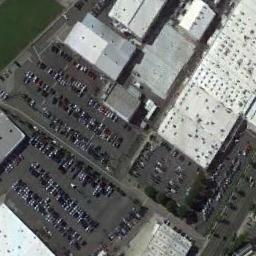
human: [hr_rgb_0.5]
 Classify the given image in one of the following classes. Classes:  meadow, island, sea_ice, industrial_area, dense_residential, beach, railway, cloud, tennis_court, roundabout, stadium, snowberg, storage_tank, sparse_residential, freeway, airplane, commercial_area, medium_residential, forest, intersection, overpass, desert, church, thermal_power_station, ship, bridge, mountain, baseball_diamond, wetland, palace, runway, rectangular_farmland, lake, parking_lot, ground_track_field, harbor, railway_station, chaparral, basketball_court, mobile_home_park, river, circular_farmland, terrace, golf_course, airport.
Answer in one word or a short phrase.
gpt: parking_lot